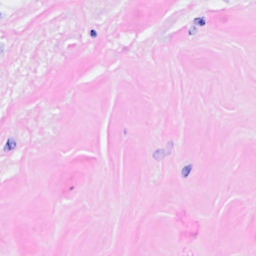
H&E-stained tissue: Breast